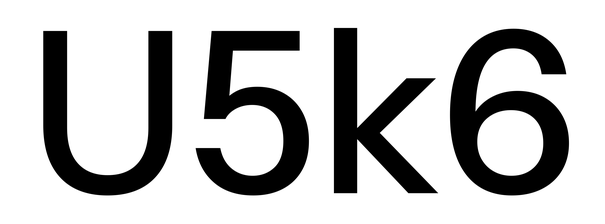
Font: InstrumentSans_Medium